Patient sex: F
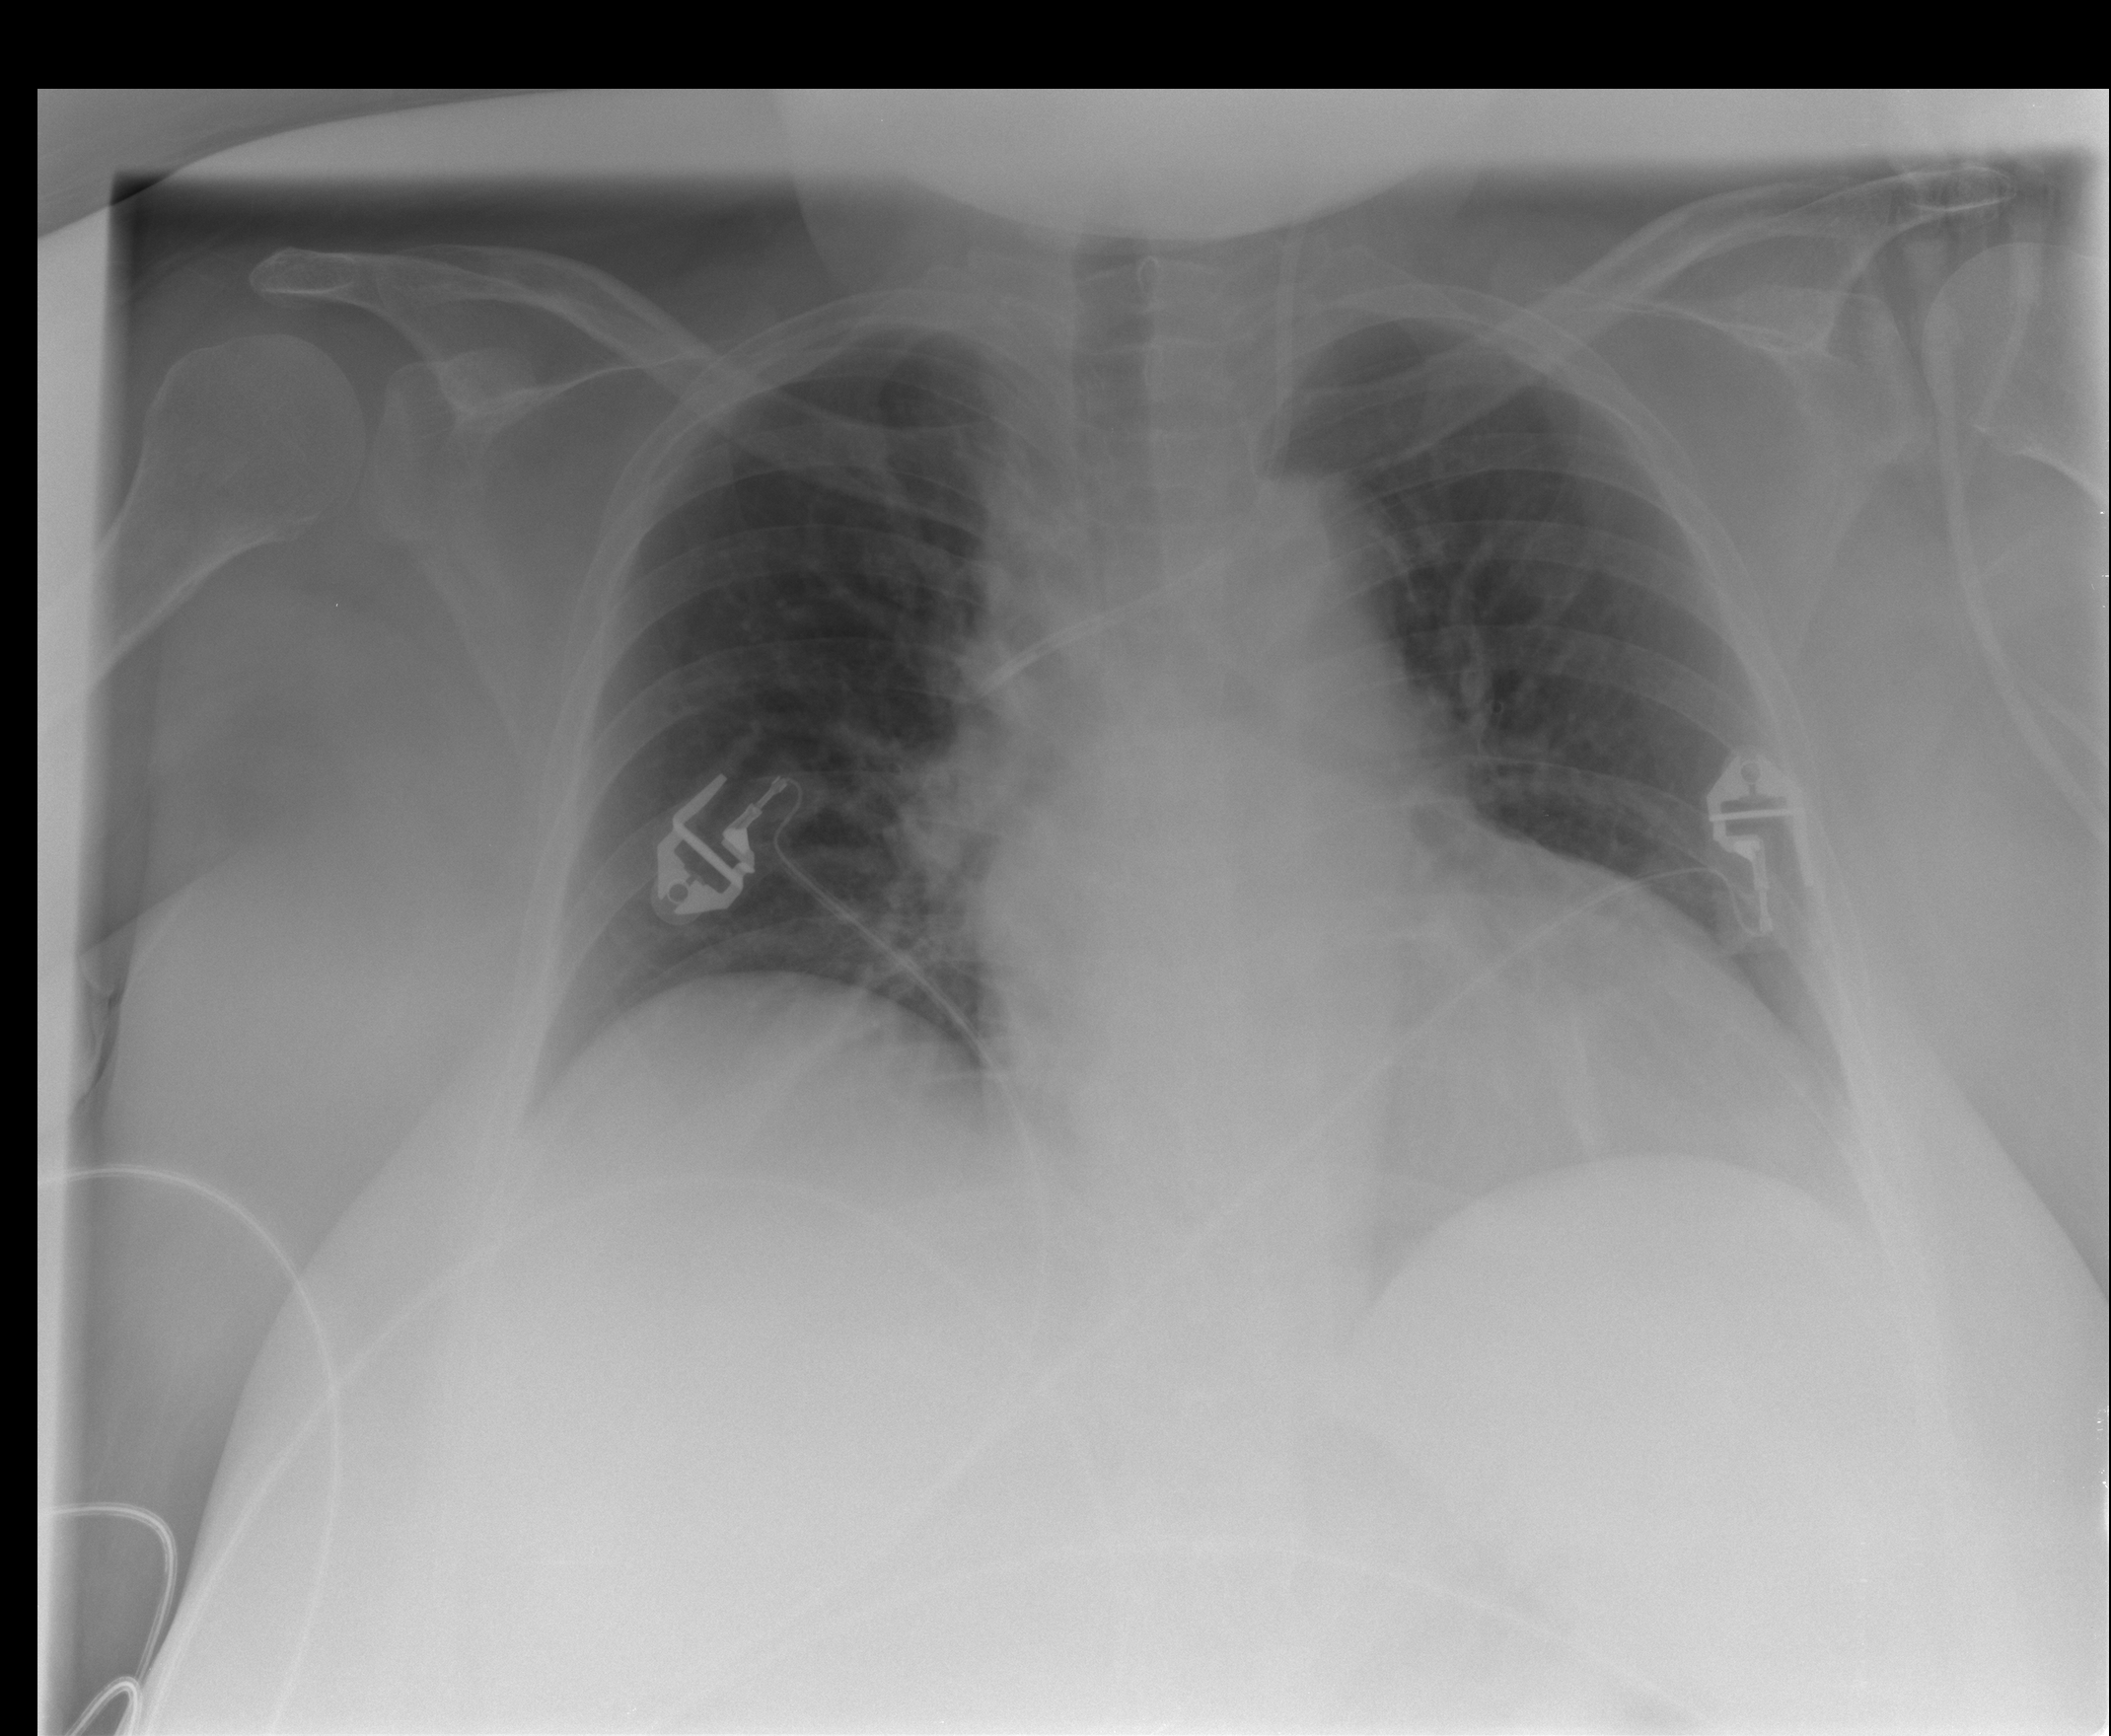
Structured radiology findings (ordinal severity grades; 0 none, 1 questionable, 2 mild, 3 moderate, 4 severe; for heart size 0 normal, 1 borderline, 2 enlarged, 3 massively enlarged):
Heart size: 2
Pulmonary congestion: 1
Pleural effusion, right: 0
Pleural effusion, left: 0
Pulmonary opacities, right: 0
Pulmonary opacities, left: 0
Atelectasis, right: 0
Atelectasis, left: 0